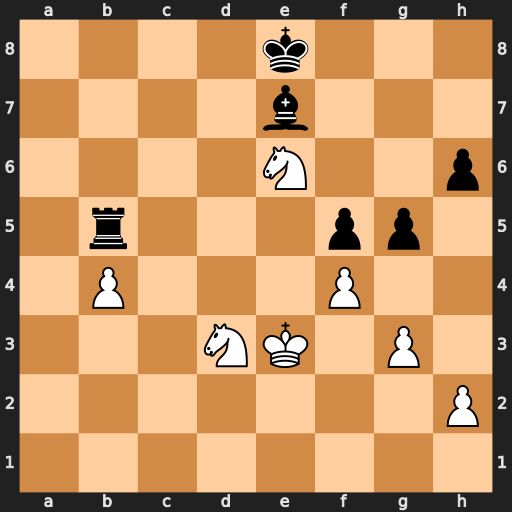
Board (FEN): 4k3/4b3/4N2p/1r3pp1/1P3P2/3NK1P1/7P/8
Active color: w
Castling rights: -
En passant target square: -
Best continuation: Nc7+ Kd7 Nxb5